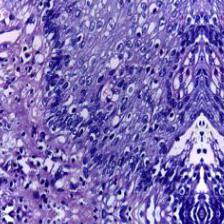
Diagnosis: Normal